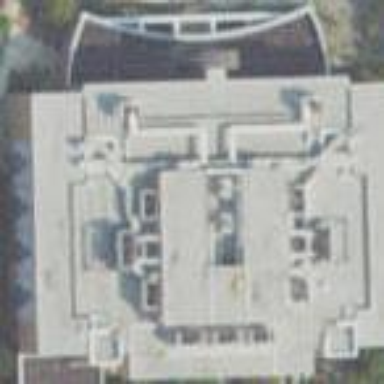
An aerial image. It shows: University building.